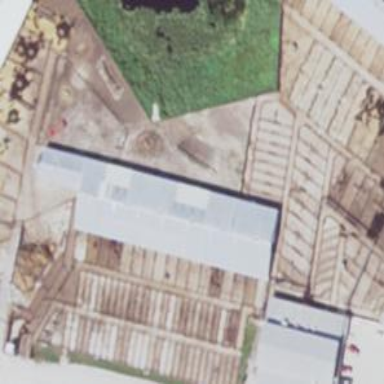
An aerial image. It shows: Stockyard with dirt surface in farmyard area.